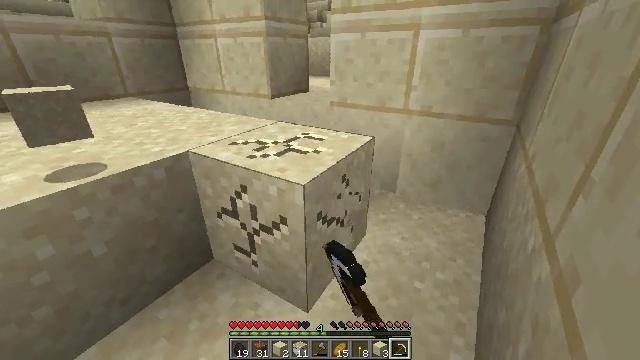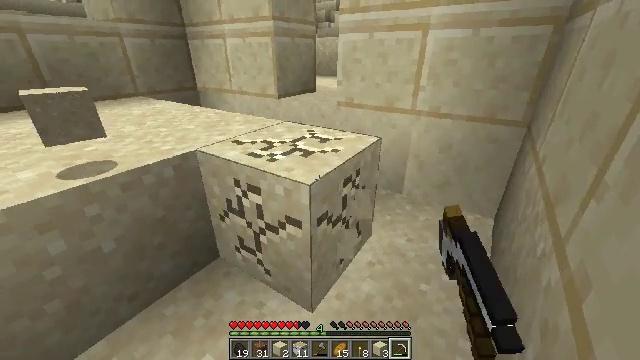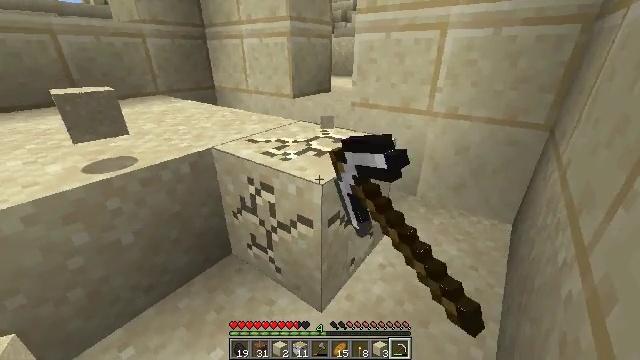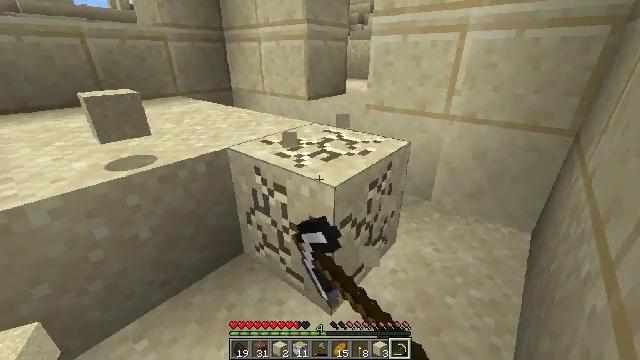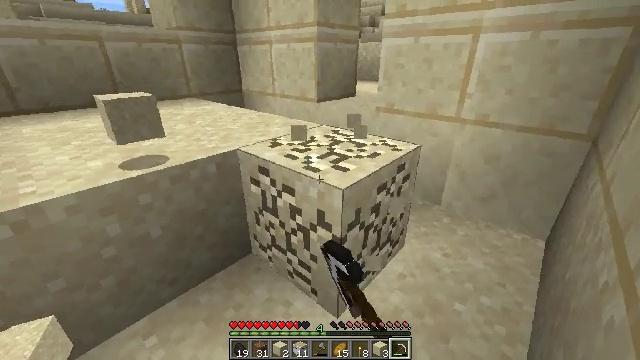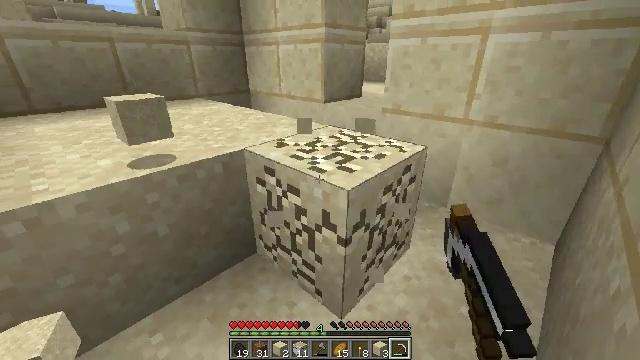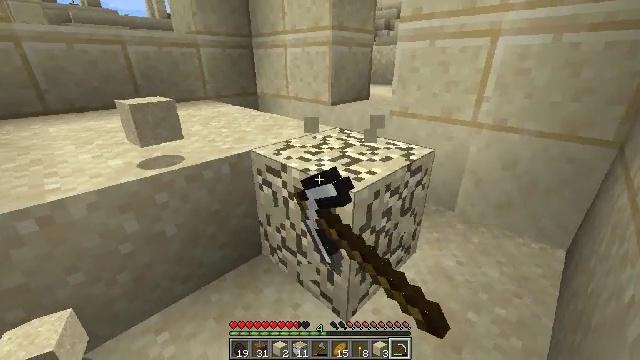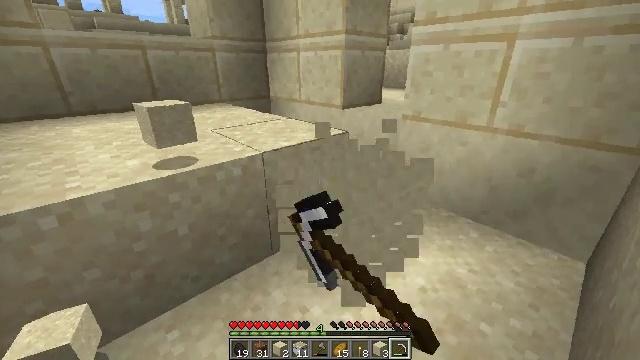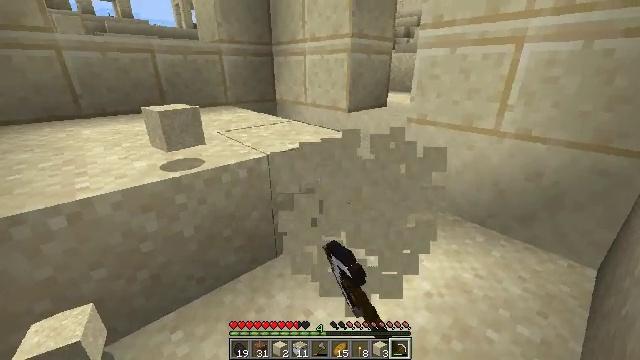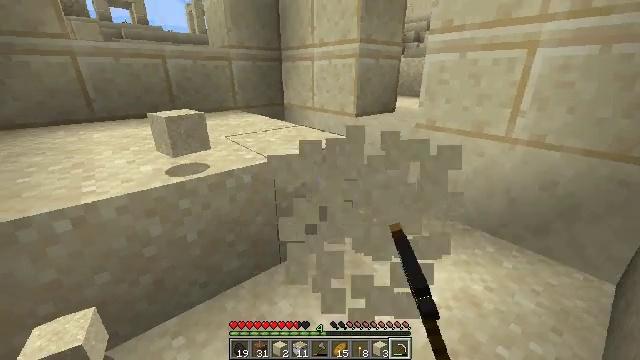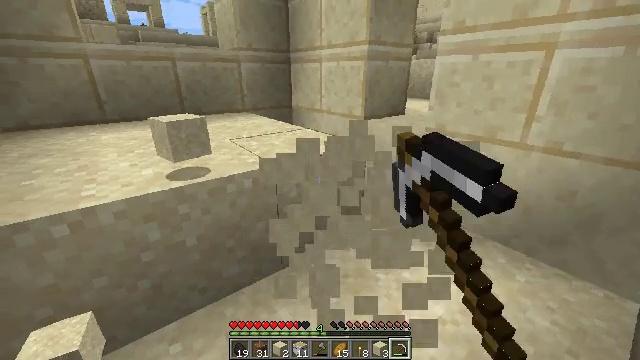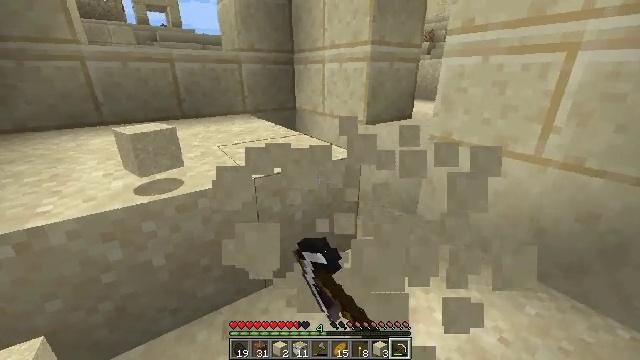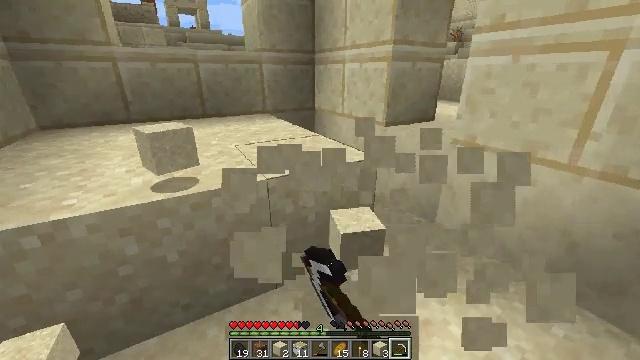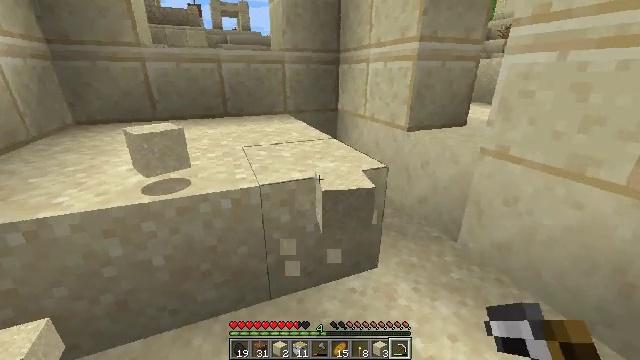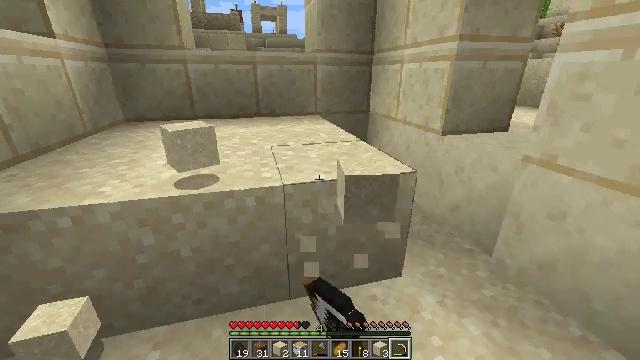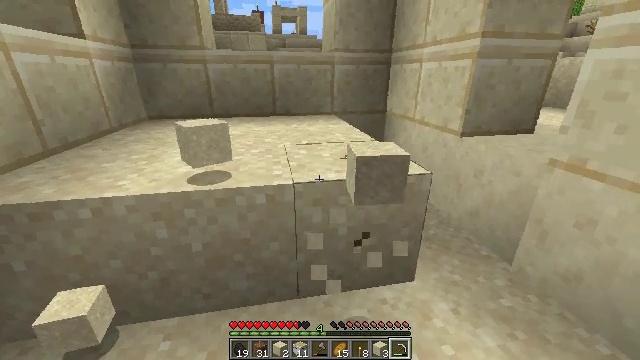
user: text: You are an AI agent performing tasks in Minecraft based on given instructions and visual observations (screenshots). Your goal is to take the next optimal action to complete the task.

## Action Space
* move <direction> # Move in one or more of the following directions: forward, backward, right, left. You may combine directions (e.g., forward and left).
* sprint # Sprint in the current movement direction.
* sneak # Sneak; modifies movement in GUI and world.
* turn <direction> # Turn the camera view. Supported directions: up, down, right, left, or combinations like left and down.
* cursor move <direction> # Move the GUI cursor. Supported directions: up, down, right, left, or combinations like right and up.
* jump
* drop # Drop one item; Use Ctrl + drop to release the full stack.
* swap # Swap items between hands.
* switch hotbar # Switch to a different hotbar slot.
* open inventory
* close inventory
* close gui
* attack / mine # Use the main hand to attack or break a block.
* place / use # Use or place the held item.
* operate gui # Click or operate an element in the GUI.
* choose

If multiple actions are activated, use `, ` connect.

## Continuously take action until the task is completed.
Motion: motion action
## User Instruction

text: Gather sand from the desert.
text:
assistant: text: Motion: turn left, attack / mine
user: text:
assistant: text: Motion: turn left, attack / mine
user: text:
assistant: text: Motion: turn left, attack / mine
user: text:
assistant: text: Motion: turn left, attack / mine
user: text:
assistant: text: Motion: turn left, attack / mine
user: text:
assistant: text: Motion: turn left, attack / mine
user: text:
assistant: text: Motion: turn left, attack / mine
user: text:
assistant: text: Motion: turn left, attack / mine
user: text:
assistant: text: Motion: move forward and move right, turn left, attack / mine
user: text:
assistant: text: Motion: move forward and move right, turn left, attack / mine
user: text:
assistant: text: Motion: move forward and move right, turn left, attack / mine
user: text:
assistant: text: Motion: move forward and move right, turn left, attack / mine
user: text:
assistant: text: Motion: turn left, attack / mine
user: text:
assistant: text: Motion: turn left, attack / mine
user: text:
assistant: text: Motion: turn left, attack / mine
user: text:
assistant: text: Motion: turn left, attack / mine
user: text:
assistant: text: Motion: attack / mine
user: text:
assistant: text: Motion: attack / mine
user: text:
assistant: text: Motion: attack / mine
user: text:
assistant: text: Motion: attack / mine
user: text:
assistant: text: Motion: attack / mine
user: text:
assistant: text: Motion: attack / mine
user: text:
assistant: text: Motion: attack / mine
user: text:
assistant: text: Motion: attack / mine
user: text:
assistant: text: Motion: attack / mine
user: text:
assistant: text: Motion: attack / mine
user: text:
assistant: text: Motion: attack / mine
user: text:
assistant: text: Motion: attack / mine
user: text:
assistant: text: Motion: attack / mine
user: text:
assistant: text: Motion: move forward, attack / mine